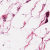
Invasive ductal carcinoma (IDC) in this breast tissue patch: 0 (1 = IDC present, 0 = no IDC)